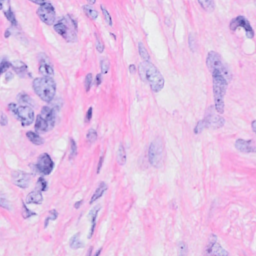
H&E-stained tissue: Breast